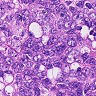
Metastatic tissue present: no